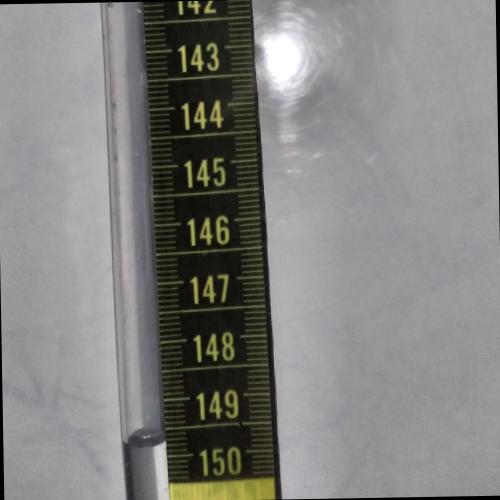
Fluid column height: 149.8 cm